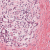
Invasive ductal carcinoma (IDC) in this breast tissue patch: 0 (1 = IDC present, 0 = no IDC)